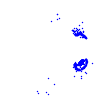
Particle: electron